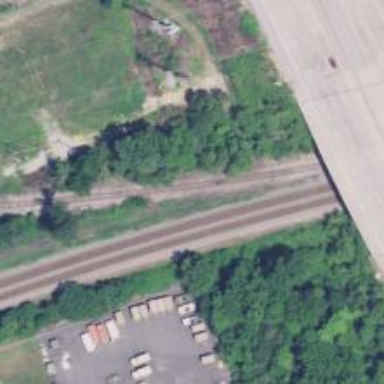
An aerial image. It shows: Railway siding with rails.